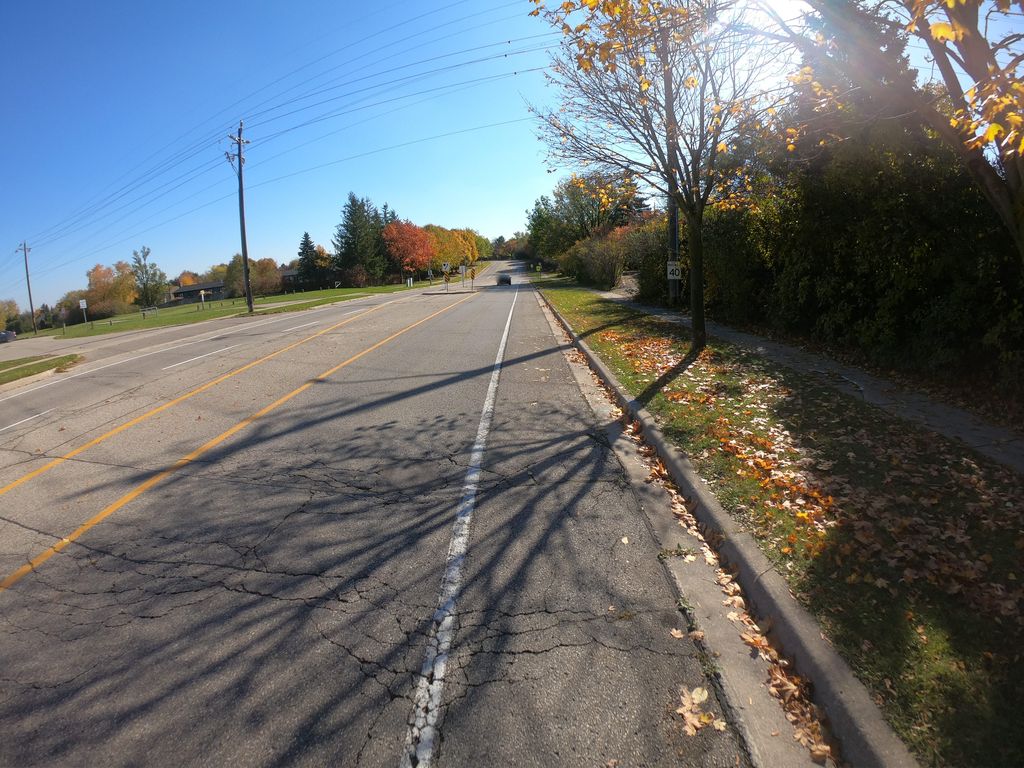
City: kitchener-waterloo